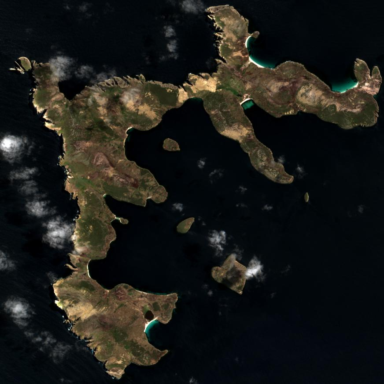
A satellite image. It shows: Island with natural coastline.